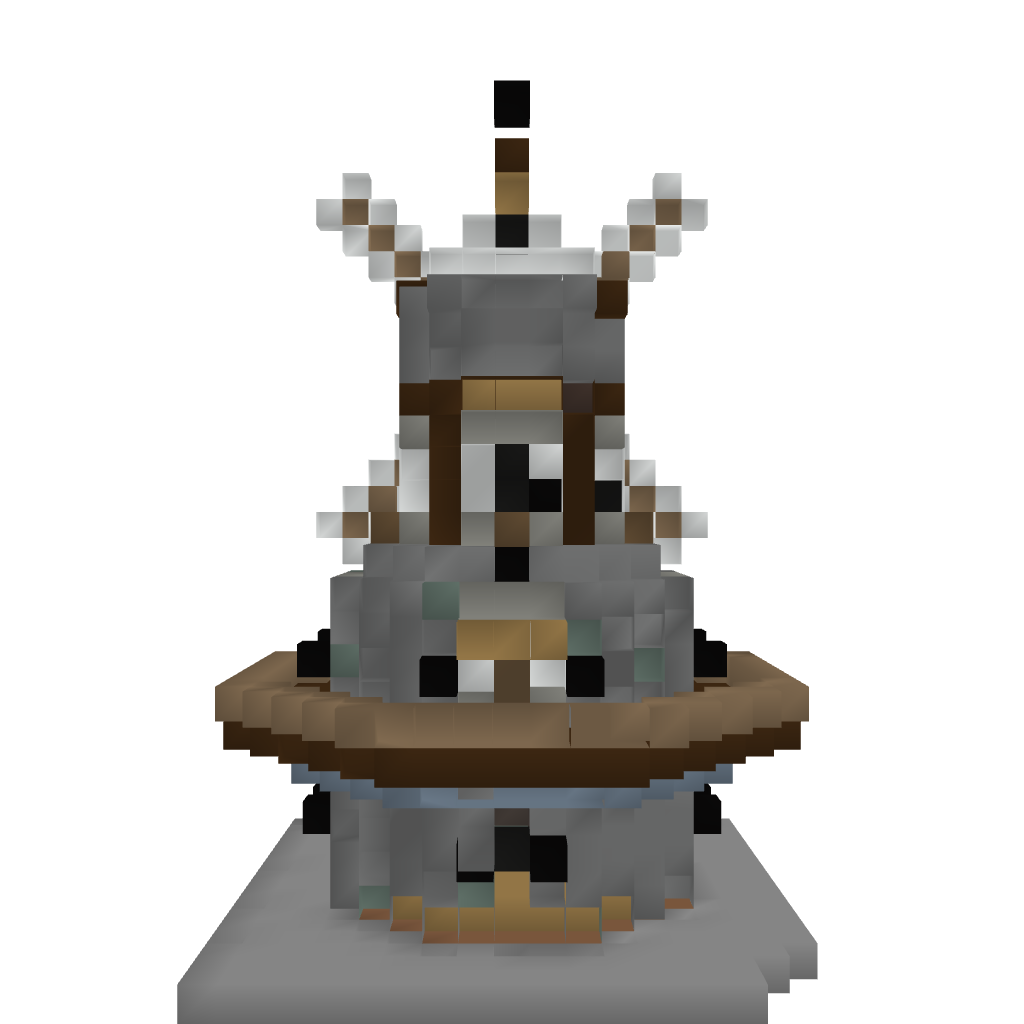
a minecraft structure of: Tudor Style Windmill